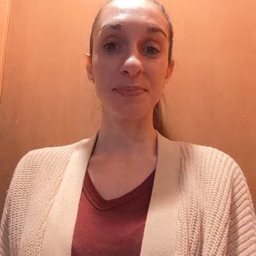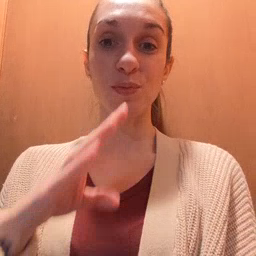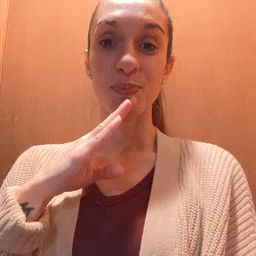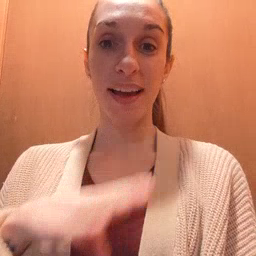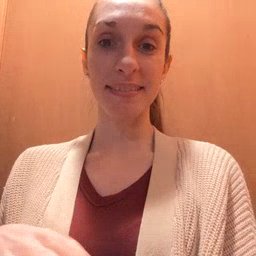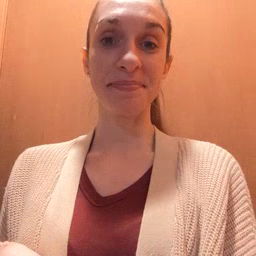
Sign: quiet